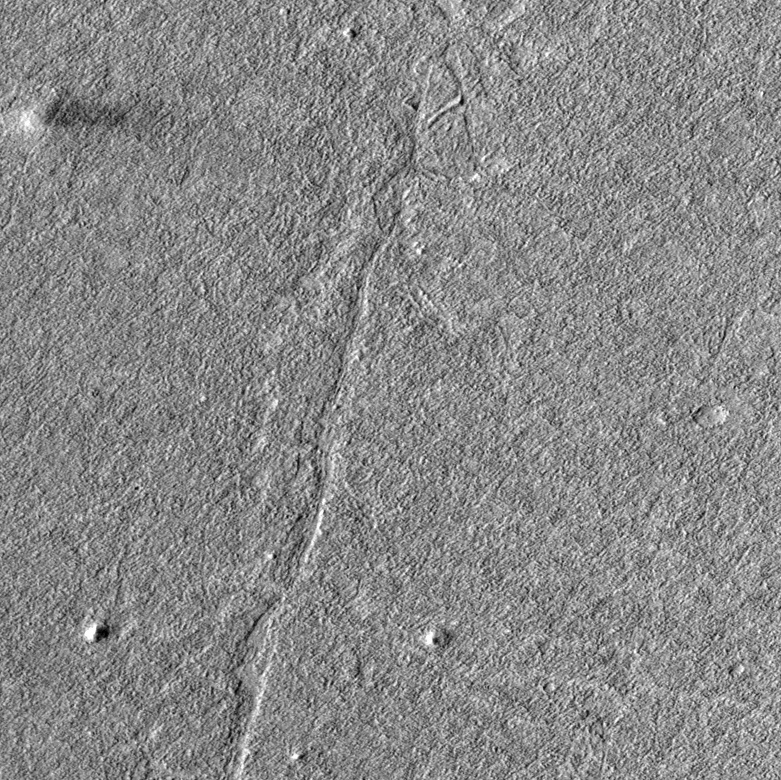
Label: dustdevil